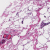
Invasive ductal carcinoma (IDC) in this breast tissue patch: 0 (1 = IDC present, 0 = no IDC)